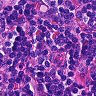
Metastatic tissue present: no